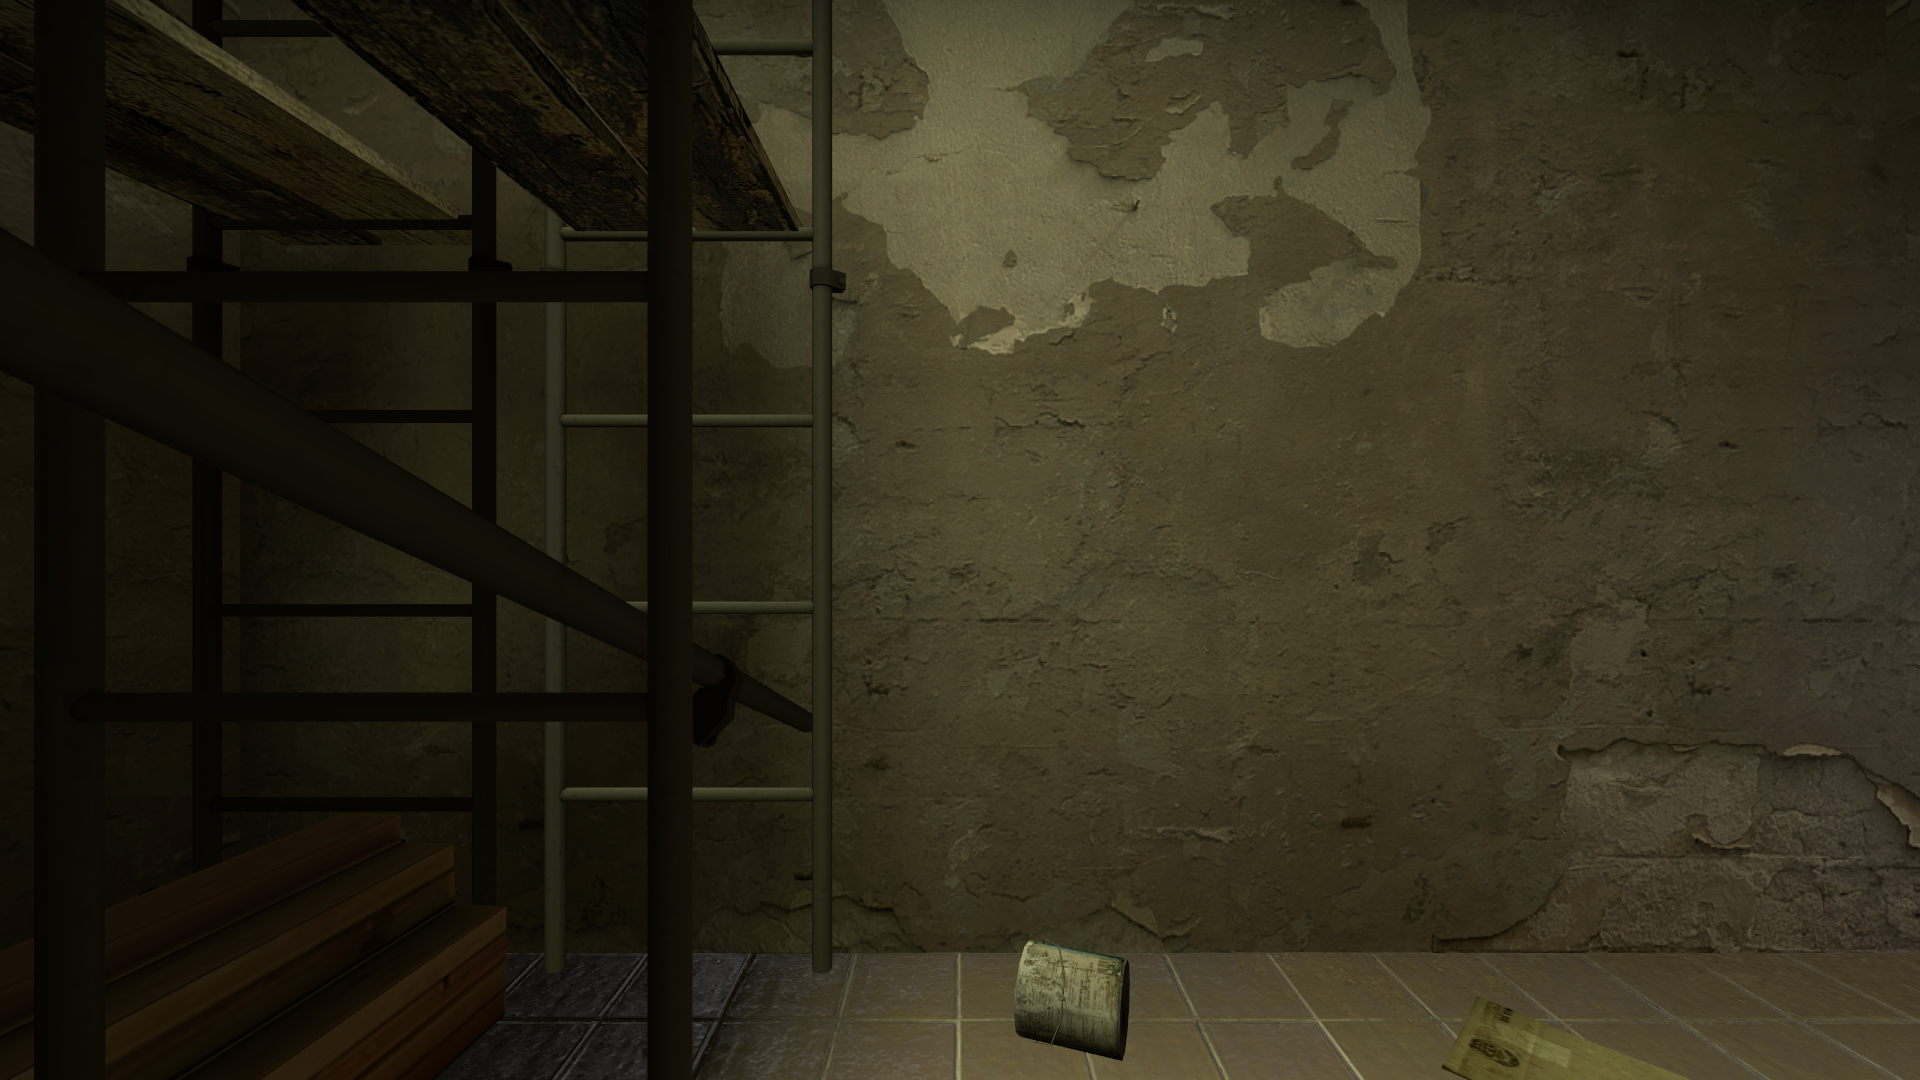
Map: de_mirage